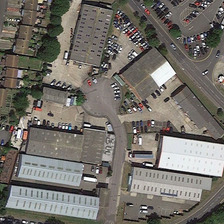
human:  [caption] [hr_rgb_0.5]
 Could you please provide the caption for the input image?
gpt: some buildings with parking lots and some green trees are in an industrial area .

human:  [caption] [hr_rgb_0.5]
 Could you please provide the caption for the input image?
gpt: some buildings with parking lots and some green trees are in an industrial area .

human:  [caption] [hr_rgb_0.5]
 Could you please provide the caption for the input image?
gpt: some buildings with parking lots and some green trees are in an industrial area .

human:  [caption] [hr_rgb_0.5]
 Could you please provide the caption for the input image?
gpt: some buildings with parking lots and some green trees are in an industrial area .

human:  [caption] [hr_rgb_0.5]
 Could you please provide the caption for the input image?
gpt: some buildings with parking lots and some green trees are in an industrial area .